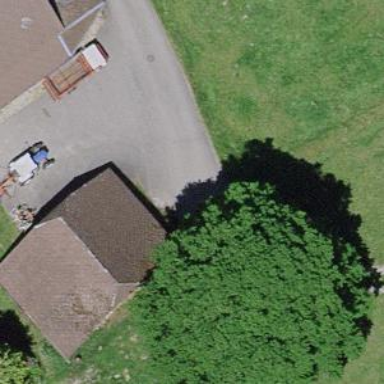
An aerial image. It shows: Barn.